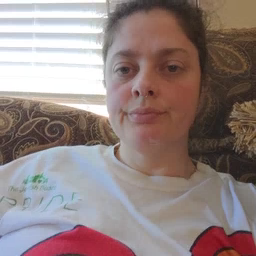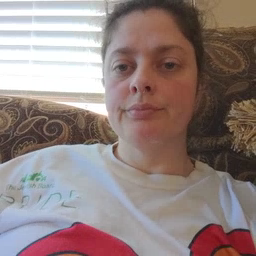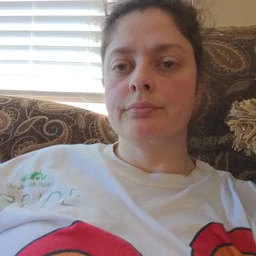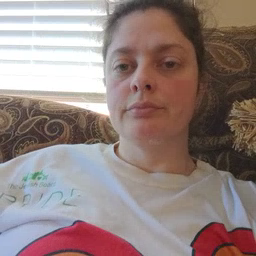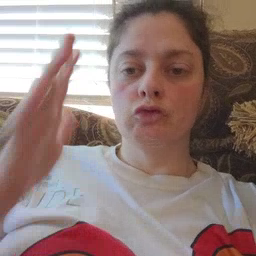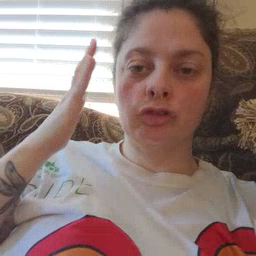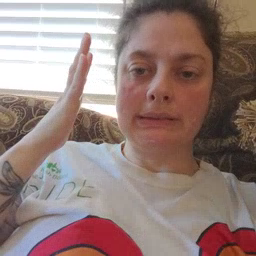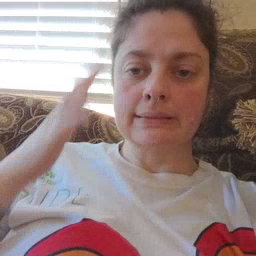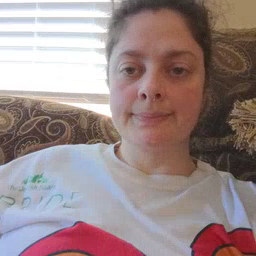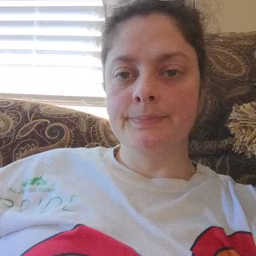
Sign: tree